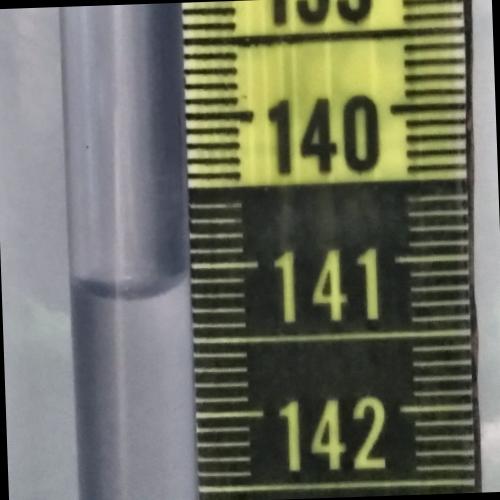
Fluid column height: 141.1 cm